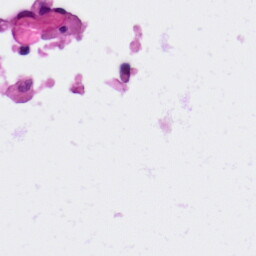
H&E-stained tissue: Lung